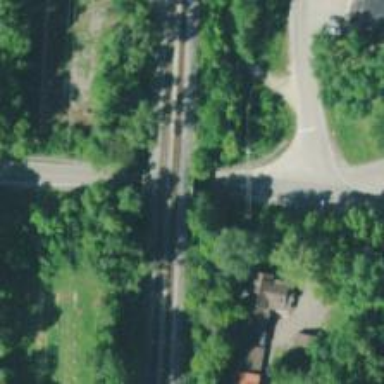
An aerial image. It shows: Railway bridge specifically used for siding.